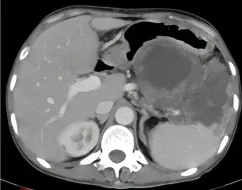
(E), after four cycles of immunotherapy, size of the tumor: 8.0x6.2cm.
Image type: radiology (ct)